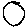
Label: circle